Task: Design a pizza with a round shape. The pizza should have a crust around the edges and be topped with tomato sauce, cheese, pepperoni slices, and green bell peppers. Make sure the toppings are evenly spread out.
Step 244:
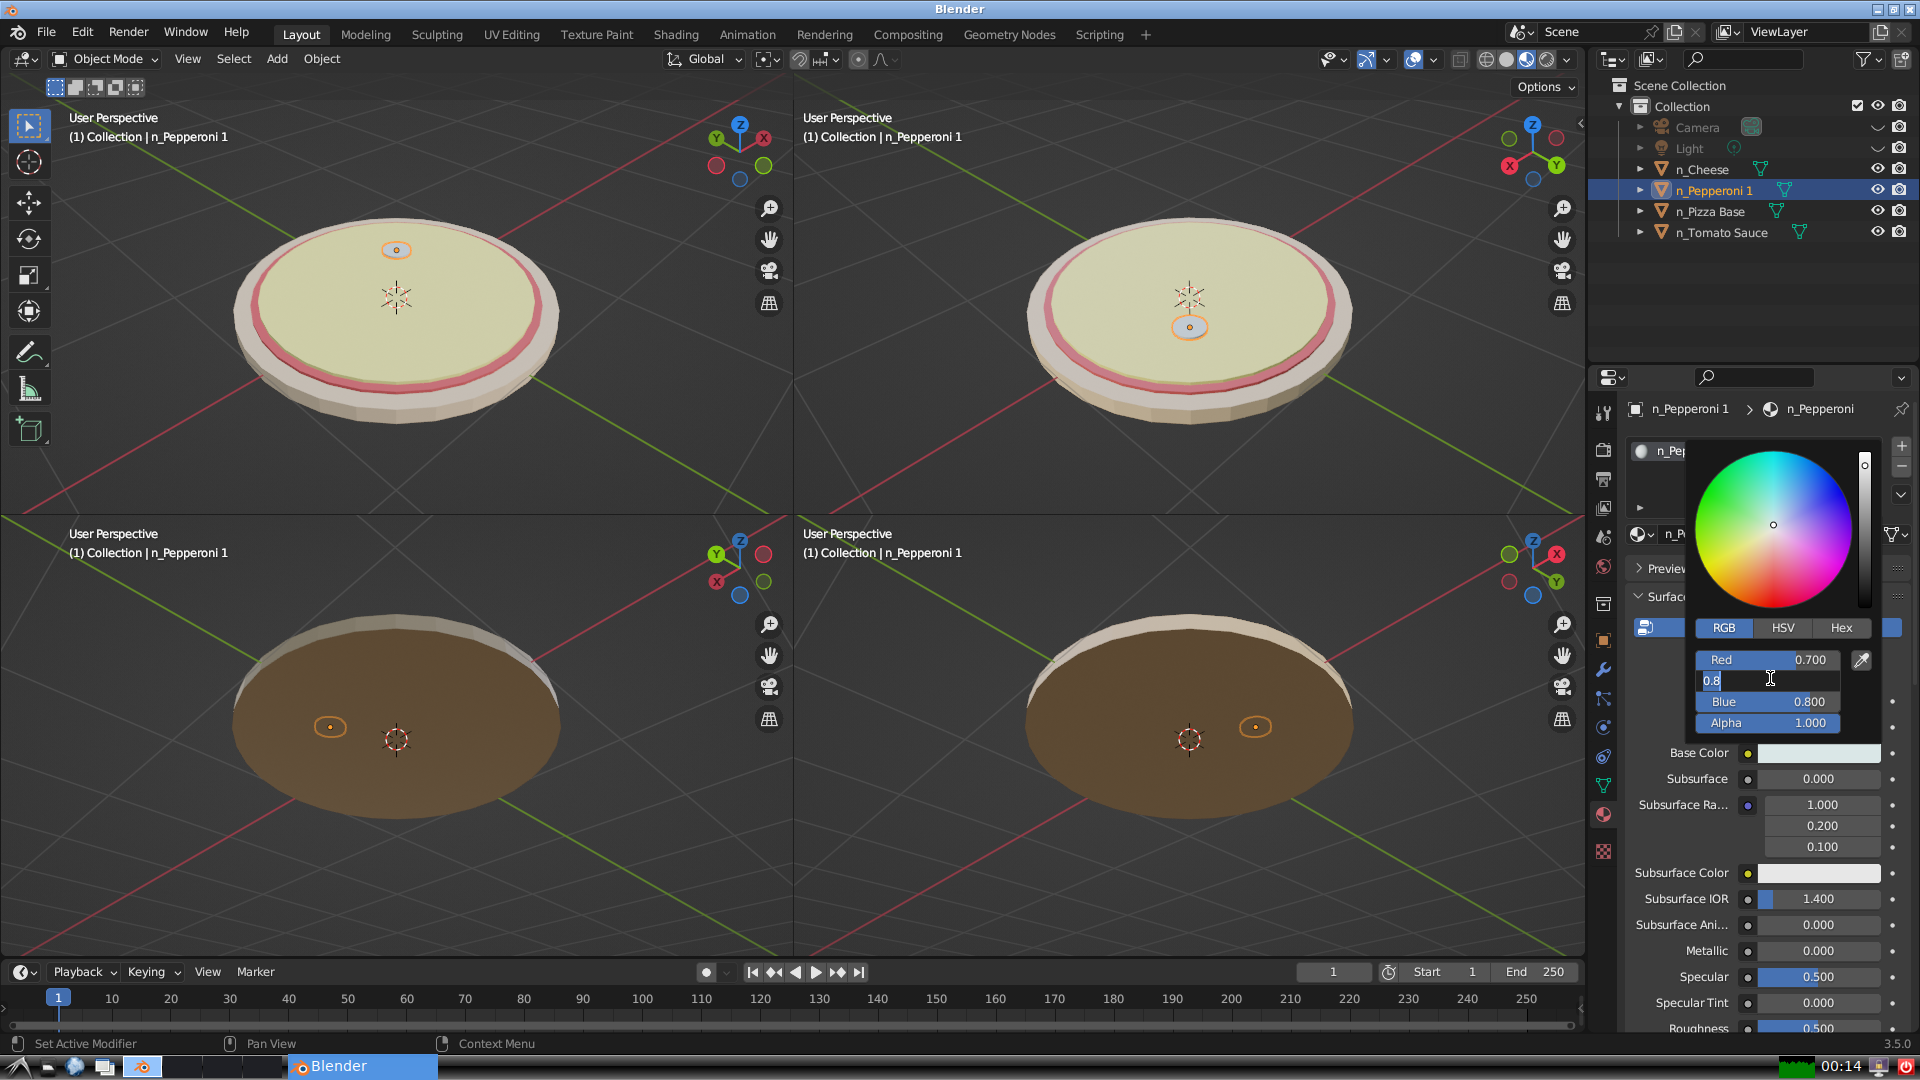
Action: input_text: 0.1